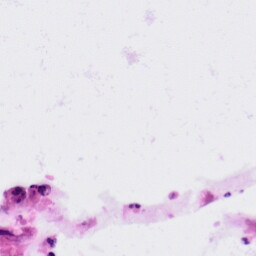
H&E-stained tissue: Colon